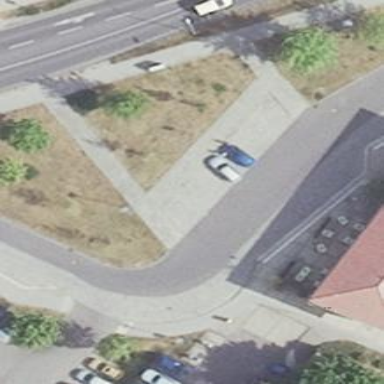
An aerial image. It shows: Normal parking space with surfaced area.